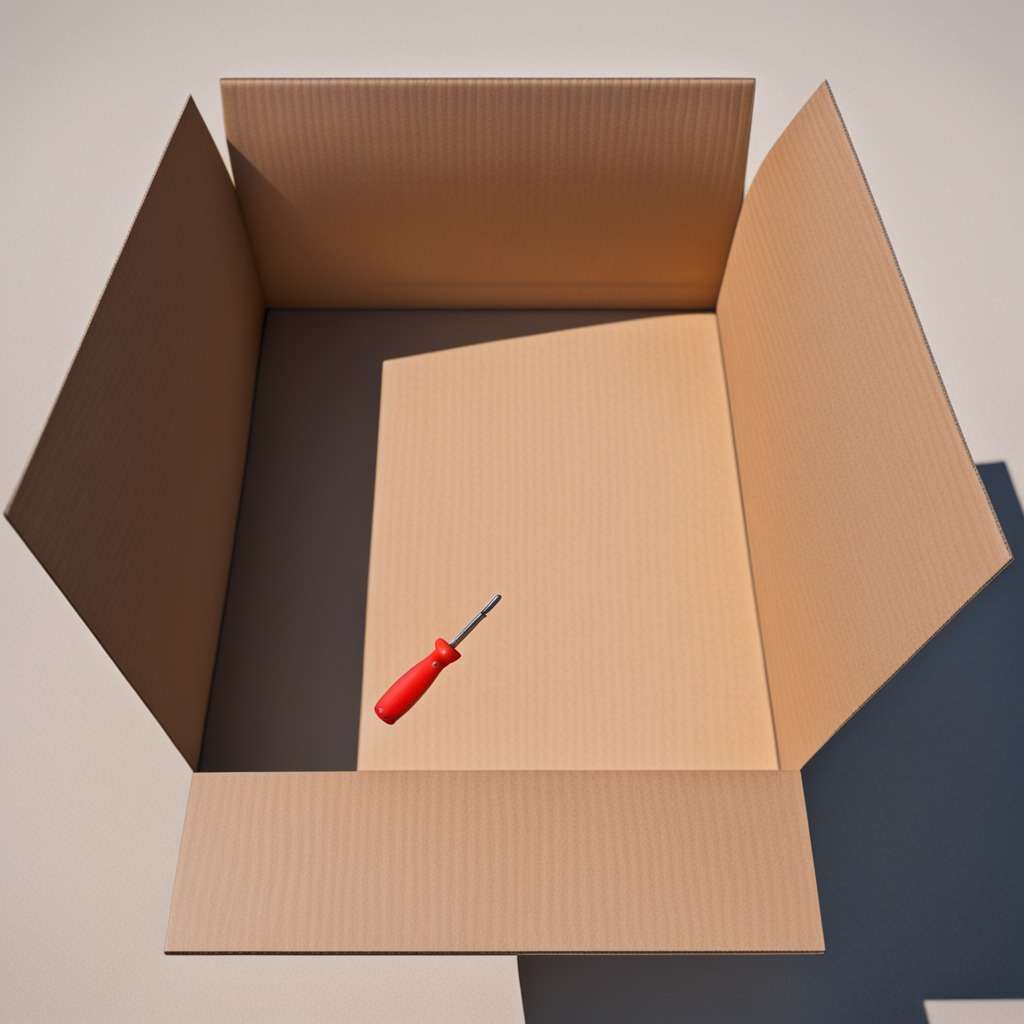
A screwdriver is lying on the cardboard box surface in an outdoor workshop during daytime bright natural light soft shadows slightly creased but